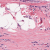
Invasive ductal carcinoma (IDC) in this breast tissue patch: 1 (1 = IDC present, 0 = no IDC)